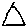
Label: triangle